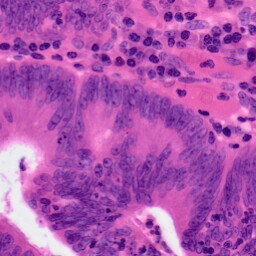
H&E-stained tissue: Colon